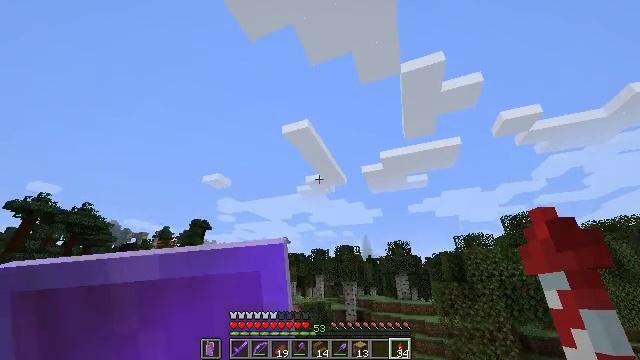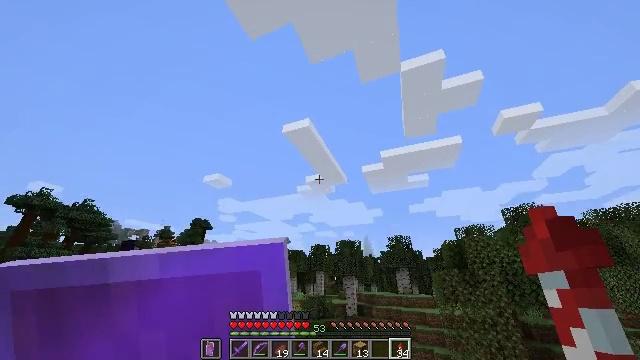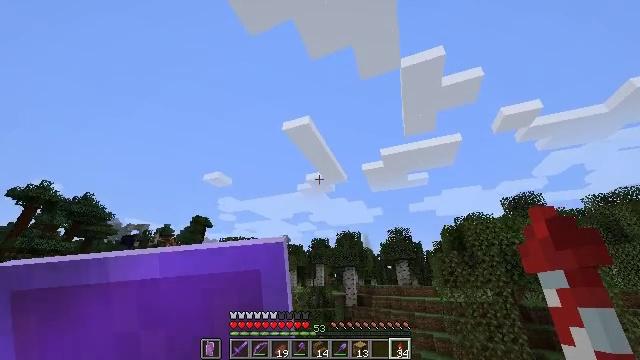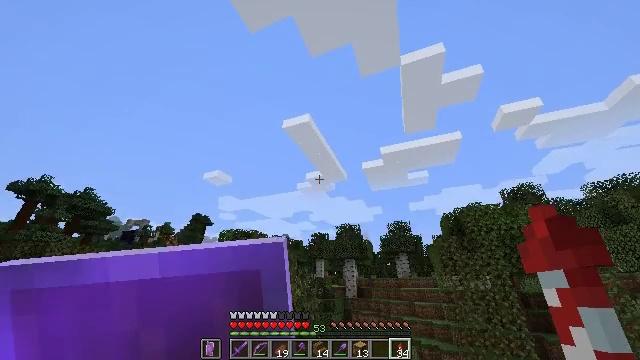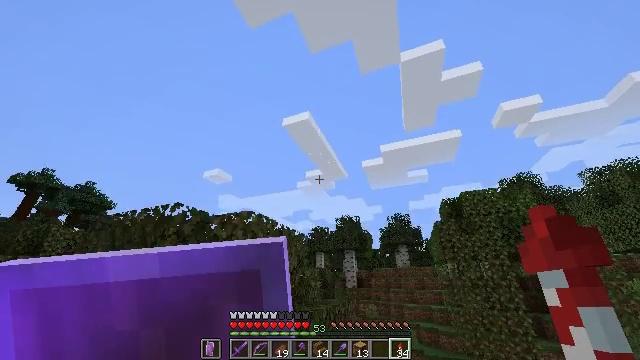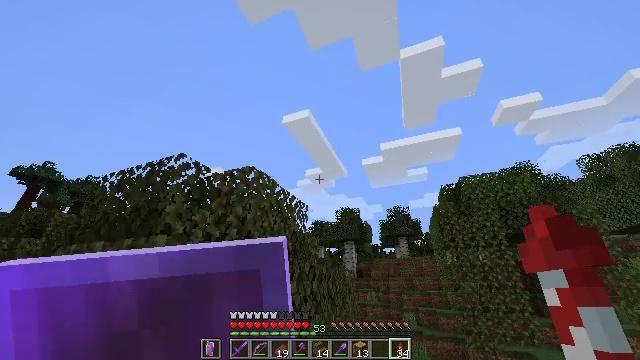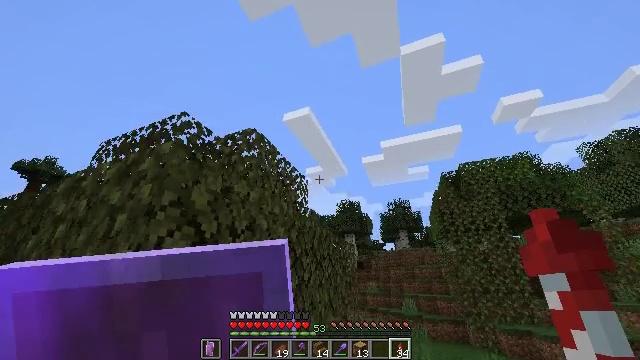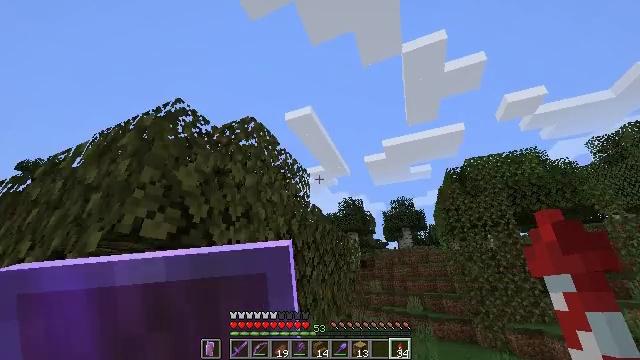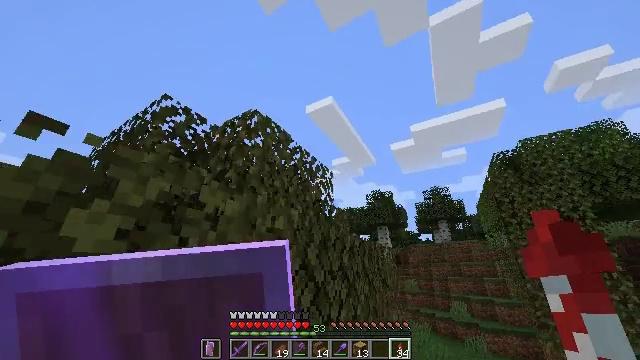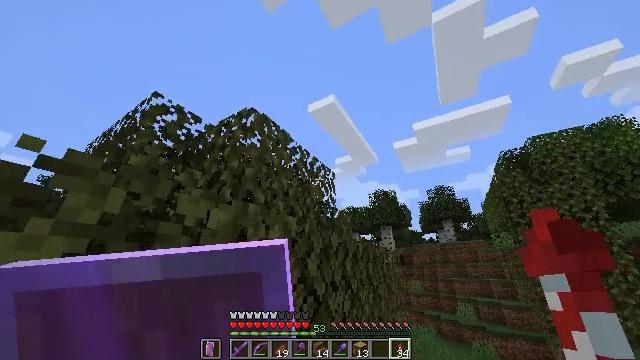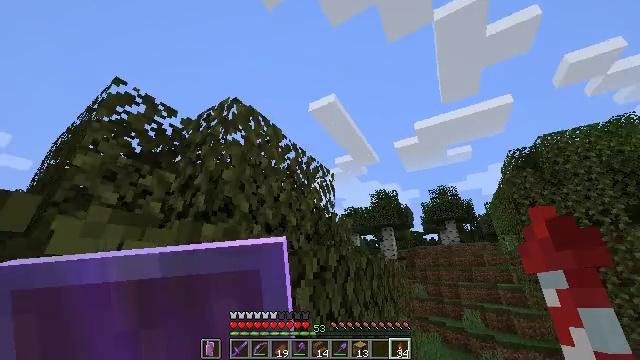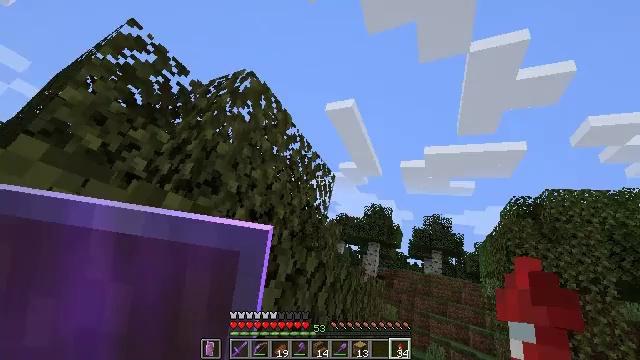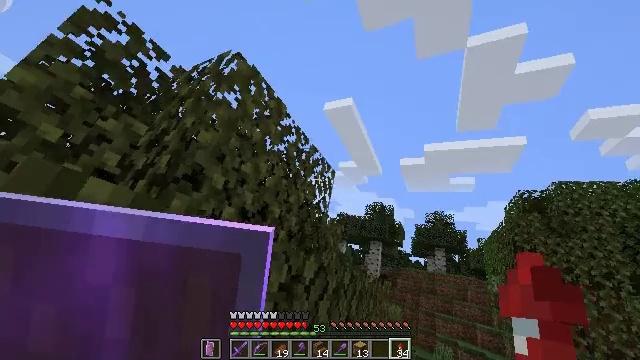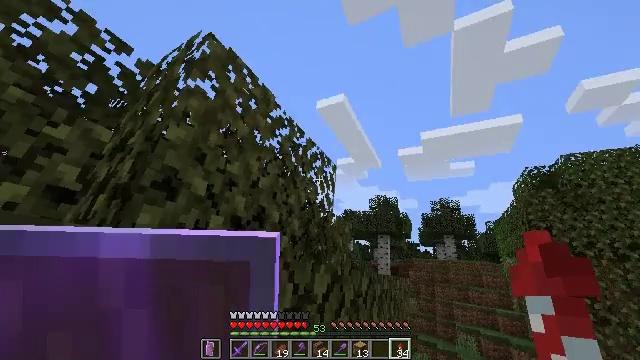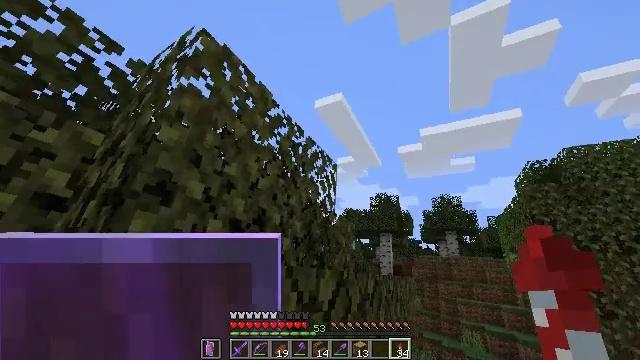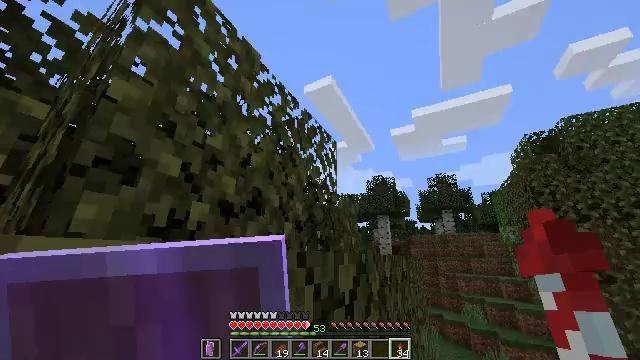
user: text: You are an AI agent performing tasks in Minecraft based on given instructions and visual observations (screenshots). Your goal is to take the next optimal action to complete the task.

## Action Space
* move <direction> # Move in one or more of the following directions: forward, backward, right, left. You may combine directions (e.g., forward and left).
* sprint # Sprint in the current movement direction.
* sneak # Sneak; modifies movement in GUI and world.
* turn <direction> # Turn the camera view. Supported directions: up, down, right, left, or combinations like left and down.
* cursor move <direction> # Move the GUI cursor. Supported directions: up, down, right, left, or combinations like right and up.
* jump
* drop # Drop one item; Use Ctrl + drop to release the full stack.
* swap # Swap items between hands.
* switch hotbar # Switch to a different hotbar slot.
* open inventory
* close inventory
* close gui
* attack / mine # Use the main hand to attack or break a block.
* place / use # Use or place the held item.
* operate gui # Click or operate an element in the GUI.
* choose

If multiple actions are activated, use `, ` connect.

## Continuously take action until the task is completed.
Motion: motion action
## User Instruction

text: Gather spruce log by chopping the tree.
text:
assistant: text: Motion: move forward, sprint, jump
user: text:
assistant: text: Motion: move forward, sprint, jump
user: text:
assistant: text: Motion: move forward, sprint, jump
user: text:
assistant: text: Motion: move forward, sprint, jump
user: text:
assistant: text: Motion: move forward, sprint, jump
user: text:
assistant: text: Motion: move forward, sprint, jump
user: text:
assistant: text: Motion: move forward, sprint, jump
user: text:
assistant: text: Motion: move forward, sprint, turn left and down, jump
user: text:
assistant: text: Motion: move forward, sprint, jump
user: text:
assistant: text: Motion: move forward, sprint, jump
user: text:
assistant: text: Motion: move forward, sprint, jump
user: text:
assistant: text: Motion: move forward, sprint, jump
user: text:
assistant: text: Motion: move forward, sprint
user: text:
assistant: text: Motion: move forward, sprint
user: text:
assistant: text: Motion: move forward, sprint, turn right and down
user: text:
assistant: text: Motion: move forward, sprint, turn right and down
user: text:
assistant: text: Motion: move forward, sprint, turn right and down
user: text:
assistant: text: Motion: move forward, sprint
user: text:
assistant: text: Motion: move forward, sprint
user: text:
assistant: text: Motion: move forward, sprint
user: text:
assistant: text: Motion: move forward, sprint
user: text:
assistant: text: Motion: move forward, sprint
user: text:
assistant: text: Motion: move forward, sprint
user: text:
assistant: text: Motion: move forward, sprint
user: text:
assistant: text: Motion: move forward, sprint
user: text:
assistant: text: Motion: move forward, sprint
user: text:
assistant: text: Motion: move forward, sprint
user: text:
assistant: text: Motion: move forward, sprint, turn left
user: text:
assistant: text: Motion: move forward and move right, sprint, turn left
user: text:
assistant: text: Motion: move forward and move right, sprint, turn left